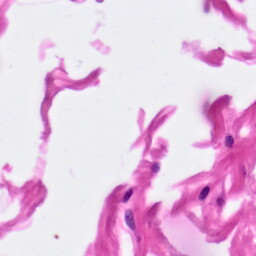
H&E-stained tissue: Pancreatic